Interaction volume radius: 5 \u00c5
Interaction volume height: 30 \u00c5
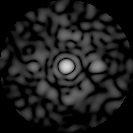
Disorder parameter: 0.8566